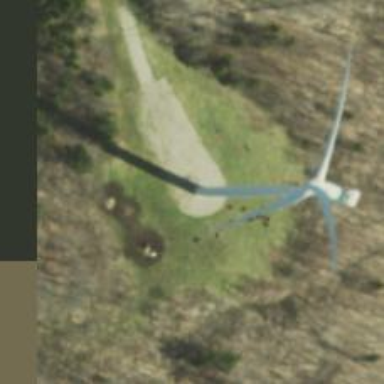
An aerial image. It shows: Wind power generator with horizontal axis wind turbine manufactured by Vestas.